An envelope spectrum derived from a bearing vibration measurement is shown; the reference markers locate BPFO, BPFI, BSF and FTF for this bearing geometry and shaft speed. Based on the visible evidence, which condition applies: normal, inner_race, outer_race, ball?
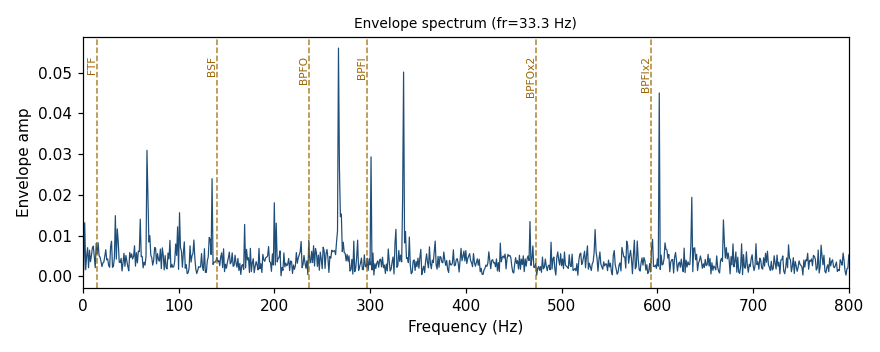
Answer: inner_race